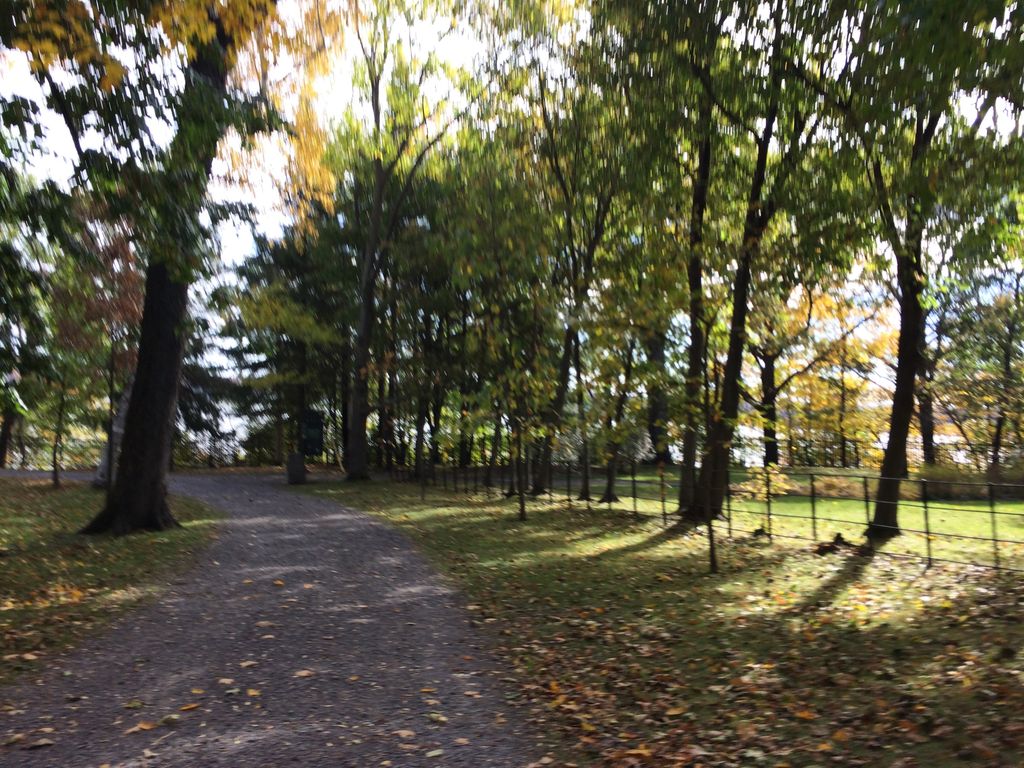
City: quebec_city